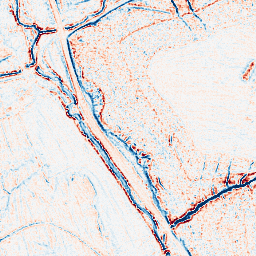
Category: classical
Decomposition family: uniform
Decomposition parameters: size: 5
Upsampling method: sinc_blackman
Upsampling parameters: scale: 4
kernel_size: 8
Upsampling scale: 4